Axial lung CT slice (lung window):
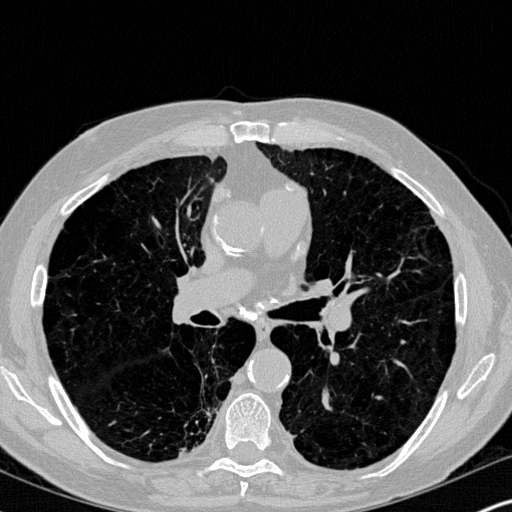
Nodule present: yes
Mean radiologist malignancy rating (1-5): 3